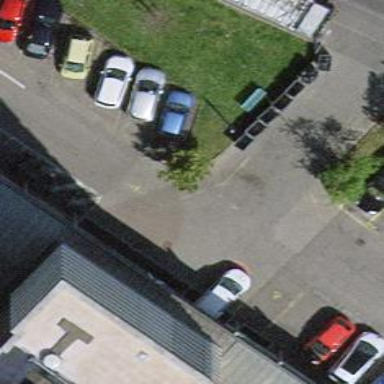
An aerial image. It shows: Parking aisle with paving stones.